Question: No matter what I do, I simply cannot get django-debug-toolbar to appear. I've tried everything suggested in <URL>.
- 'DEBUG=True'- 'django.contrib.staticfiles''debug_toolbar''INSTALLED_APPS'- ''debug_toolbar.middleware.DebugToolbarMiddleware'''MIDDLEWARE_CLASSES'- 'INTERNAL_IPS = ()'- 'print("IP Address for debug-toolbar: " + request.META['REMOTE_ADDR'])''IP Address for debug-toolbar: 127.0.0.1'- '</body></html>'- 'pip install django-debug-toolbar'- 'python manage.py collectstatic''debug_toolbar'
When I run the app, I see no request in the console for any URLs containing django_debug_toolbar, so I suspect it's the application not being loaded.
I don't see any failed requests in the developer console, either.
I've read the <URL> and am out of ideas.
Does anyone have any suggestions for debugging? I'm running OSX and Django 1.7. The curious thing is that debug-toolbar WAS appearing just fine - I think I've made some tweak that caused it to vanish, but I don't know what.
UPDATE: I've even tried adding this in my settings file, which is supposed to force the toolbar to appear:
'''
def show_toolbar(request):
return True
SHOW_TOOLBAR_CALLBACK = show_toolbar
'''
But it doesn't help.
I've also tried throwing a deliberate exception in my view, so that I can check DEBUG is on and all the settings are as above. They are, and still no toolbar!
UPDATE 2: When I set 'INTERNAL_IPS=('127.0.0.1',)', I start to see debug-toolbar requests in the console, but no toolbar on the page.
And the following HTML appears in my page - so the toolbar is there, but it's not visible because it's got 'display=none' set all over it:

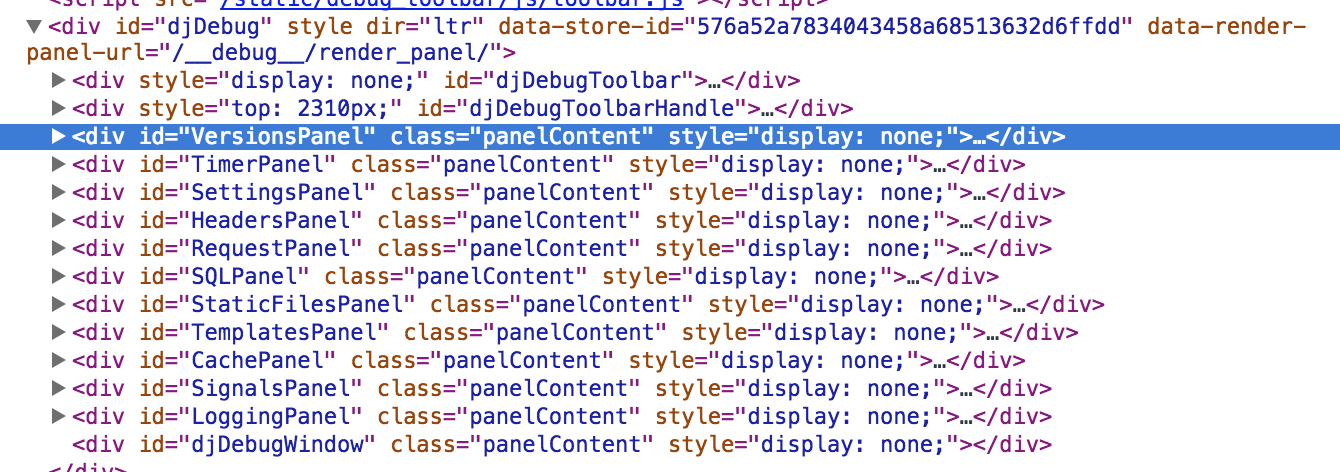
Answer: All of the divs with 'display: none;' are in fact behaving properly. They won't change to 'display: block;' until you actually click on them in the toolbar itself.
The button used to toggle the toolbar is the div with an 'id="djDebugToolbarHandle"'. As you can see in your console, this button has a 'top' position of '2310px'. What this means is that it , but it is just way down off the page.
Try typing the following in the console to reset its position:
'''
document.getElementById('djDebugToolbarHandle').style.top="30px";
'''